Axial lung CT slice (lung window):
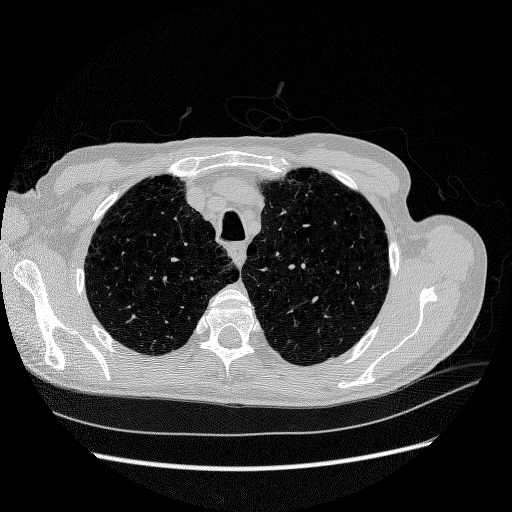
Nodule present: no